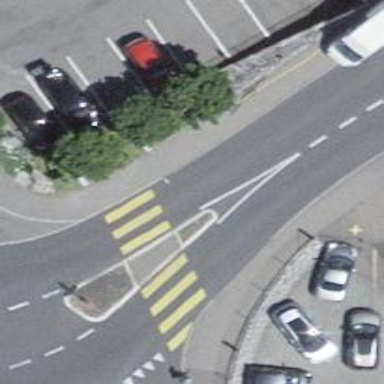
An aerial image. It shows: Bus stop with platform for public transport.